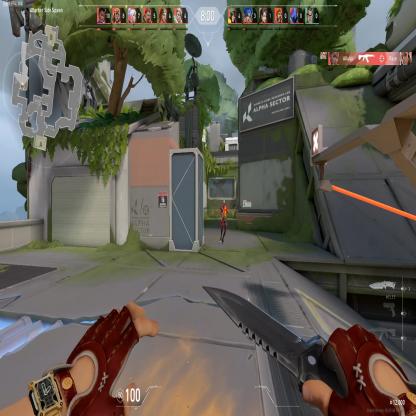
Label: enemy